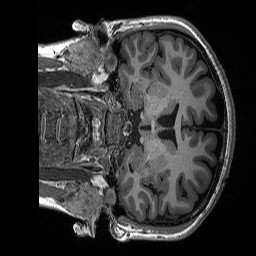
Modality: T1w
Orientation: coronal
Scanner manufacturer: siemens
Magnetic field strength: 3 T
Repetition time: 2.3 s
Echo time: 0.00298 s